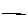
Label: line